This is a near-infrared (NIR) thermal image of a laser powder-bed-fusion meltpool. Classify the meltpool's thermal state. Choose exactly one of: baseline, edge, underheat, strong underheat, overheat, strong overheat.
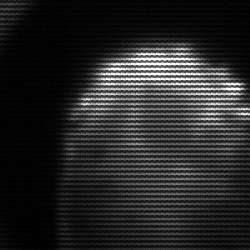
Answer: edge